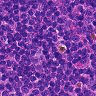
Metastatic tissue present: no